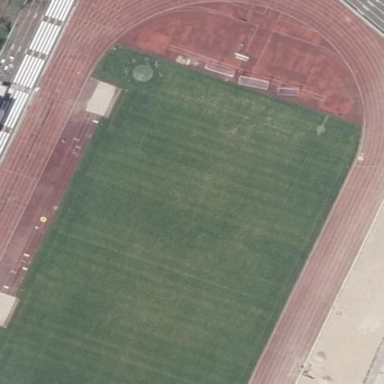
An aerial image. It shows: Grass pitch designated for American football in leisure land area.